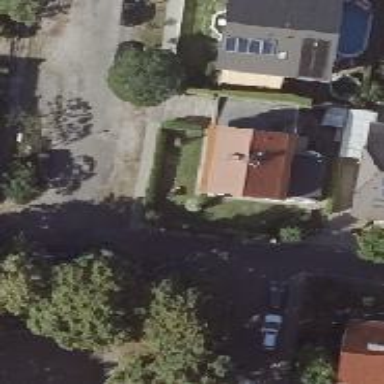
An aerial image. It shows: Asphalt road in residential area.